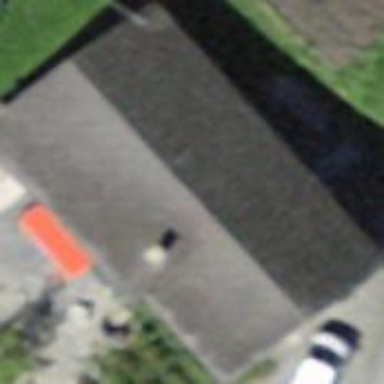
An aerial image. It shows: Simple and straightforward house.